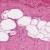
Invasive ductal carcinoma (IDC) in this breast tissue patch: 0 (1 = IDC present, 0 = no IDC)